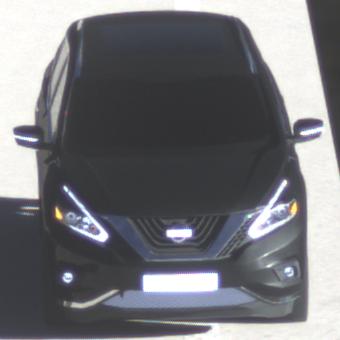
Make: Nissan
Model: Murano
Detailed model: Gen. 3 Z52
Model produced from: 2015
Doors: 5
Color: black
Road condition: dry road
Daytime: morning or afternoon
Contrast: high contrast